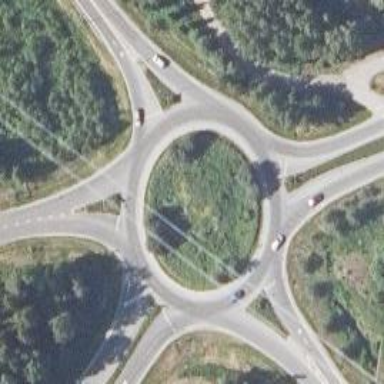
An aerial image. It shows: Primary highway with asphalt surface leading to roundabout.